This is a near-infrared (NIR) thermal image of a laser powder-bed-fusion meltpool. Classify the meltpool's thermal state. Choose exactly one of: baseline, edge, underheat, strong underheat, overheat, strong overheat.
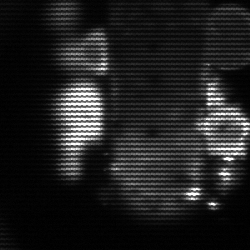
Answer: strong underheat